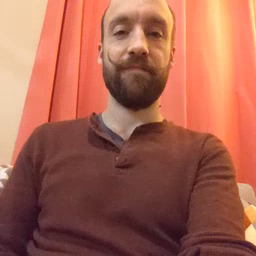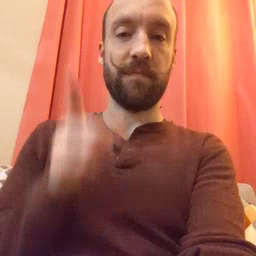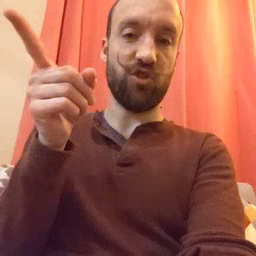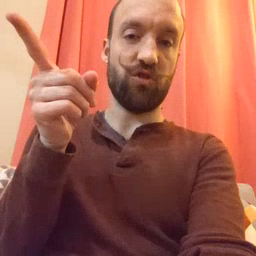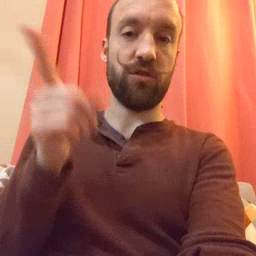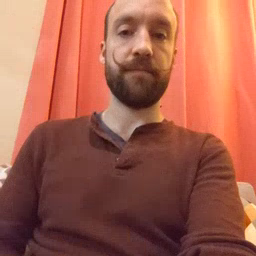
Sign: hesheit